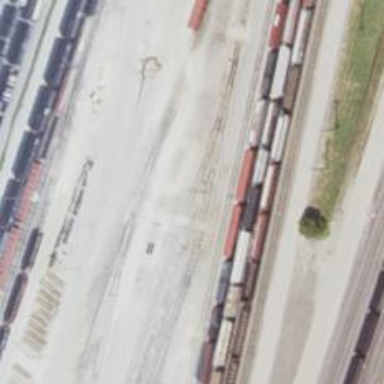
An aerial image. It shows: Railway yard.